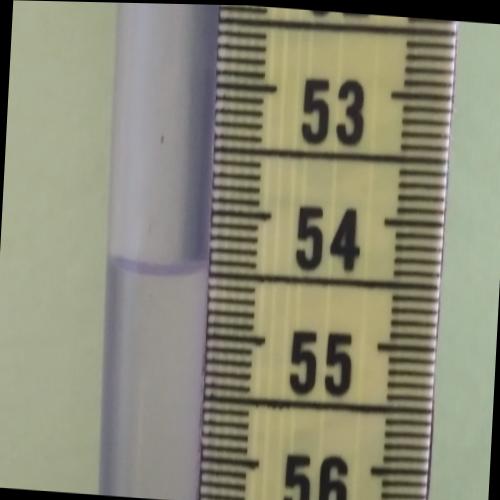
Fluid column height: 54.5 cm